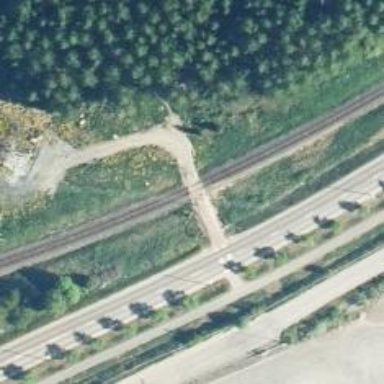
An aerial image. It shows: Railway crossing with lights and saltire markings.